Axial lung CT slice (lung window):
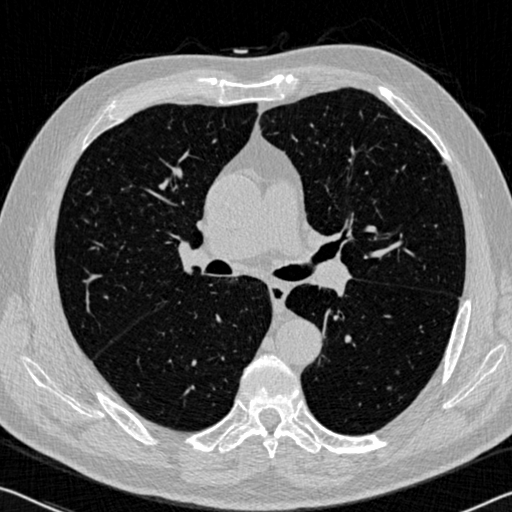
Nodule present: no